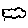
Label: cloud